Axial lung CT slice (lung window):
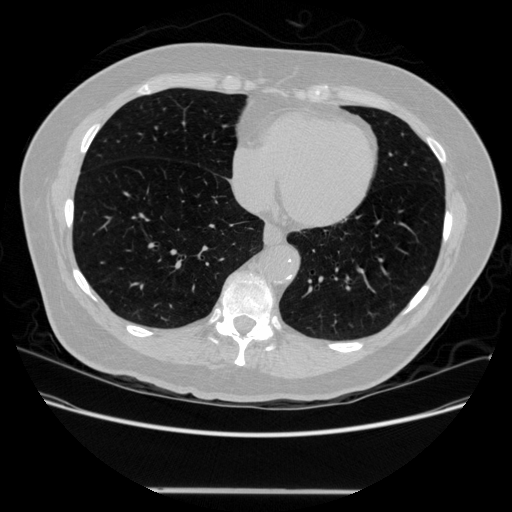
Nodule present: no